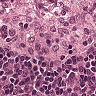
Metastatic tissue present: no